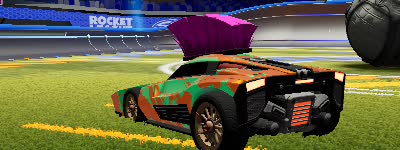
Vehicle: breakout